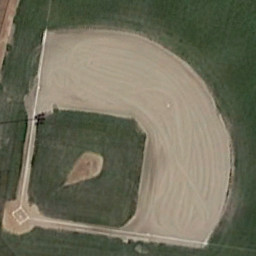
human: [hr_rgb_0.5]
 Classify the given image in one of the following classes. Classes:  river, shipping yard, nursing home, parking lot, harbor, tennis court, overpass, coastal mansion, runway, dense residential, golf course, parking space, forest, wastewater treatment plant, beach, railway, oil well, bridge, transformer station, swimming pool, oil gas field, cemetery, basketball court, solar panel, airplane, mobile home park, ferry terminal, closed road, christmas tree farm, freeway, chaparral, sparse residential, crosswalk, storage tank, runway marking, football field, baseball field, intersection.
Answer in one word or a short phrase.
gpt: baseball field